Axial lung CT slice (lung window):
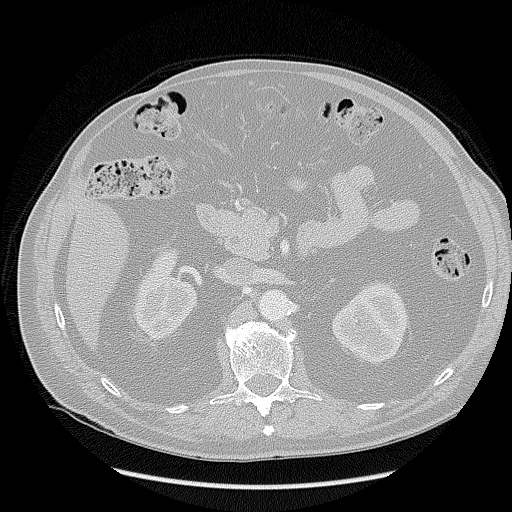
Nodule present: no